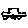
Label: car